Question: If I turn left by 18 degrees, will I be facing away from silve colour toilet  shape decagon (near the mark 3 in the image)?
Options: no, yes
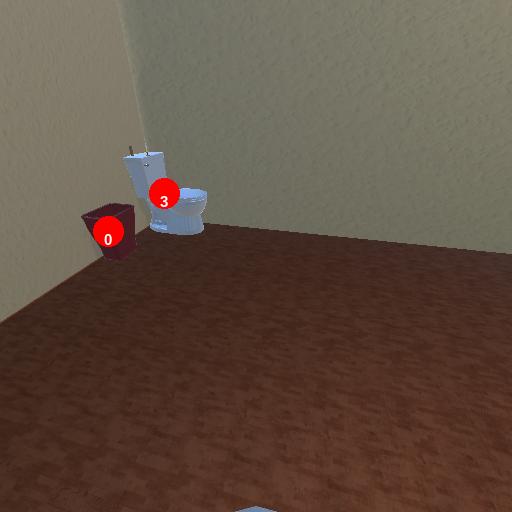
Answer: no